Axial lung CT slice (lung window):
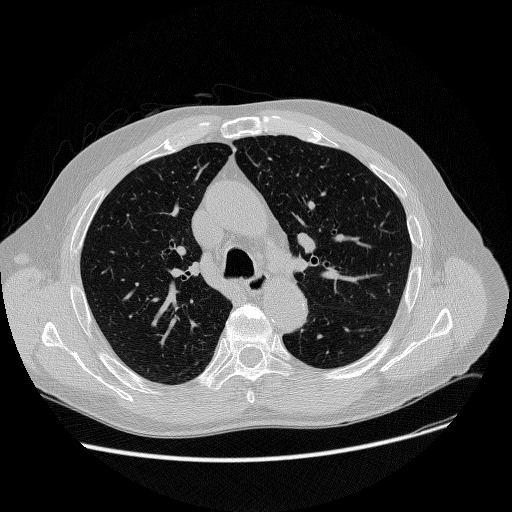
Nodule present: no